Field crop: tomato
Growth stage: 2
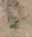
Species: solanum